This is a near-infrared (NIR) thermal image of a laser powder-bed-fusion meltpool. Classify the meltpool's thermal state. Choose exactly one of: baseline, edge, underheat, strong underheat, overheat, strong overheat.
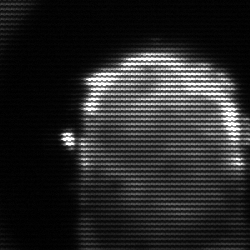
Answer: baseline